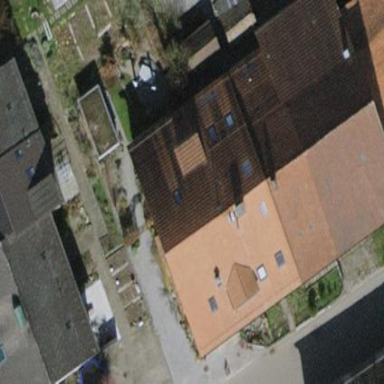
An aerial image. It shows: Building with tiled roof.